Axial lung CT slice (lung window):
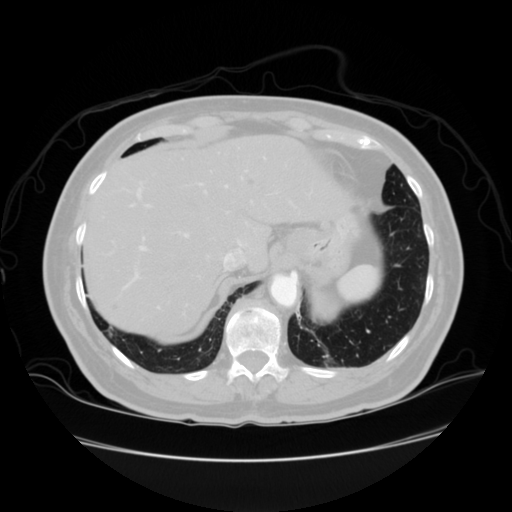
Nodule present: no